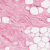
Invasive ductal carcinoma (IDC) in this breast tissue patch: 0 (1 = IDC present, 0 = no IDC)